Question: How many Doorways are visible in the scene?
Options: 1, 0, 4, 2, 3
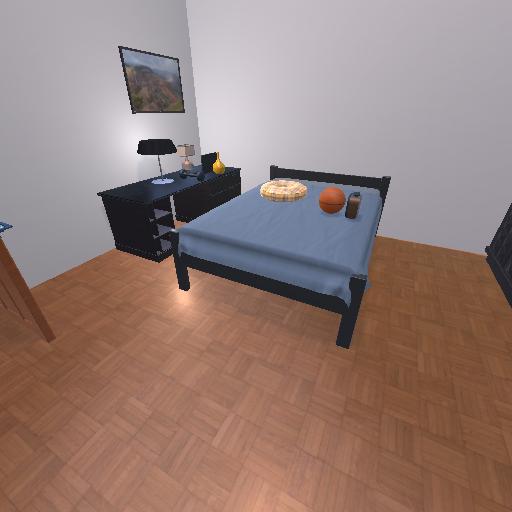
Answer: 1